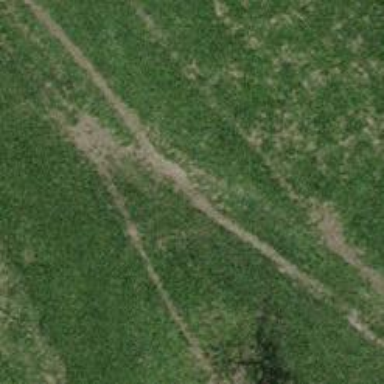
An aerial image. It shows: Track with ground surface of grade 4.